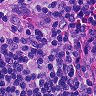
Metastatic tissue present: no